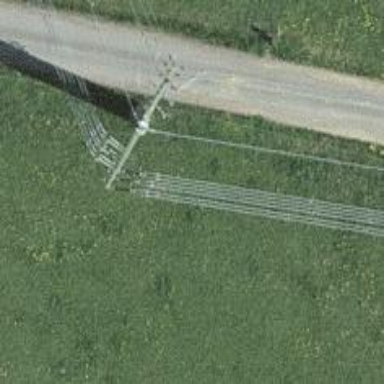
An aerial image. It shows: Power tower.